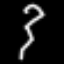
Label: octagon